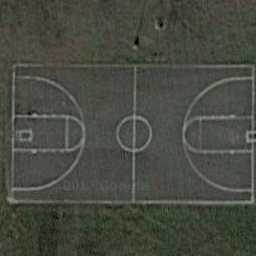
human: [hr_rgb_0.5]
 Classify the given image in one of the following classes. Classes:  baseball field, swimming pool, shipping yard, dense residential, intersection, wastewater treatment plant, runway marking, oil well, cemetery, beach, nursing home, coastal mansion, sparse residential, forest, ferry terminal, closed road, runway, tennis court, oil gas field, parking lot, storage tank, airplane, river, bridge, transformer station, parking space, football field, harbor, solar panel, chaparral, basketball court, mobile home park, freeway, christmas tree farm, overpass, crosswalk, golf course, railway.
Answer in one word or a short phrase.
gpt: basketball court